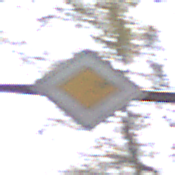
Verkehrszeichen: Vorfahrtsstrasse
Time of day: MorningAfternoon
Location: Outdoor (Nature)
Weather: Overcast
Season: Autumn
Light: Natural